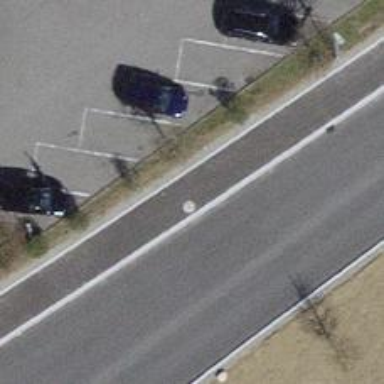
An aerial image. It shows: Sidewalk.